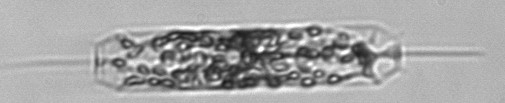
Label: Ditylum_brightwellii